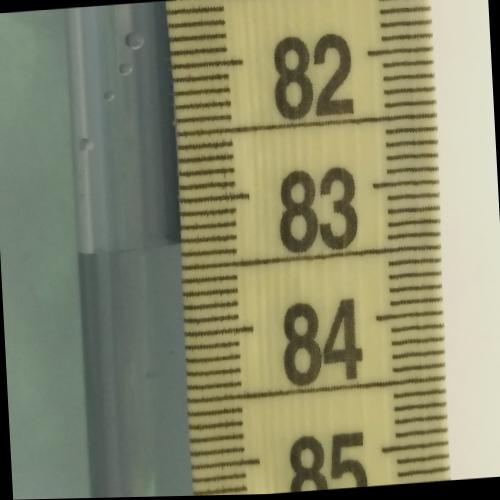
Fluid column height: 83.3 cm